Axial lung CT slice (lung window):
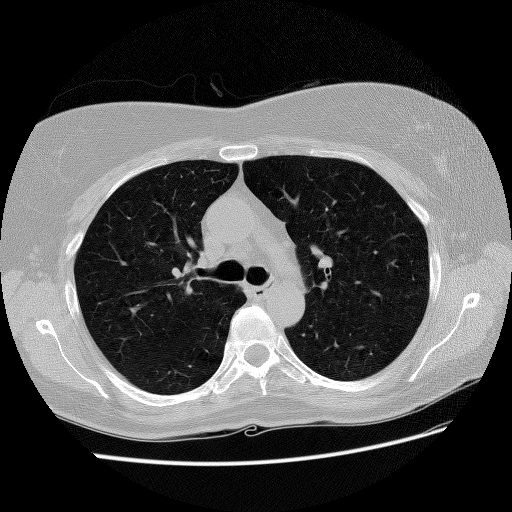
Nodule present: no